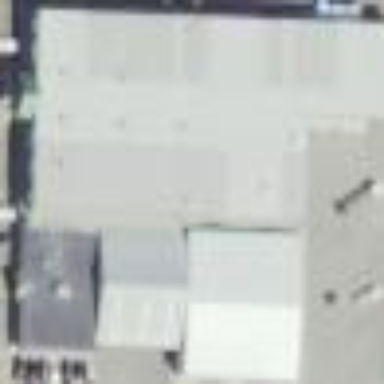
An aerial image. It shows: Hardware shop located in building.